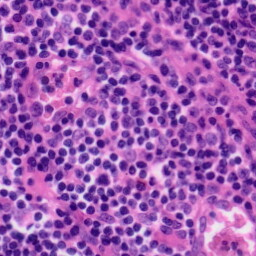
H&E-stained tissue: Tonsil